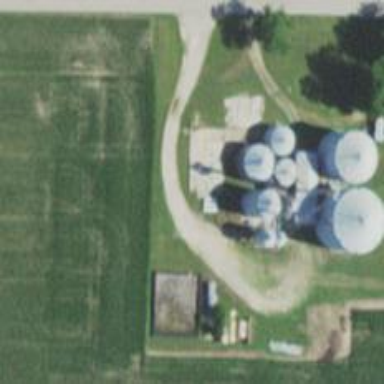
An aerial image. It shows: Silo.